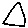
Label: triangle